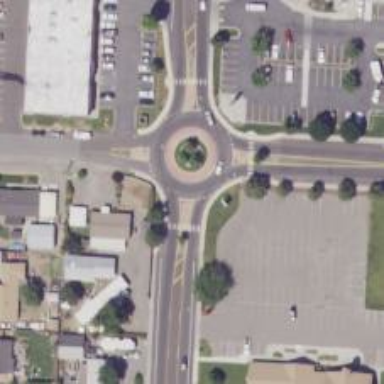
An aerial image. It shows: Secondary road leading to roundabout.